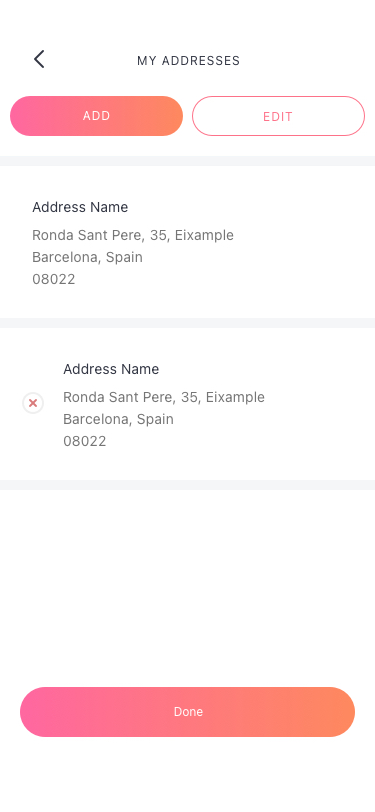
Text in this UI design:
Ronda Sant Pere, 35, Eixample
Barcelona, Spain
08022
Address Name
Ronda Sant Pere, 35, Eixample
Barcelona, Spain
08022
Address Name
MY ADDRESSES